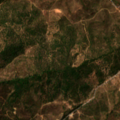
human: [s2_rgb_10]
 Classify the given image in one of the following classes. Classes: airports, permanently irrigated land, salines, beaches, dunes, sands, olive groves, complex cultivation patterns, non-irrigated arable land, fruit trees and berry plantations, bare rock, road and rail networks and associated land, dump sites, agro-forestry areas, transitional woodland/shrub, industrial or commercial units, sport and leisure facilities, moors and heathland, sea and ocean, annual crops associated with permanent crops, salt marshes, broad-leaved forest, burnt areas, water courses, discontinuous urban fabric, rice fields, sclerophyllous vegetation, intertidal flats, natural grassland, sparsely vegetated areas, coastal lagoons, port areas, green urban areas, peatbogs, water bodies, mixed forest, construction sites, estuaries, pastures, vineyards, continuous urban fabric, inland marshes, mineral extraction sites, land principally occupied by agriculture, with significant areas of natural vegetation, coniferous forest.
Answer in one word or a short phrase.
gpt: broad-leaved forest, mixed forest, transitional woodland/shrub